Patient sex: M
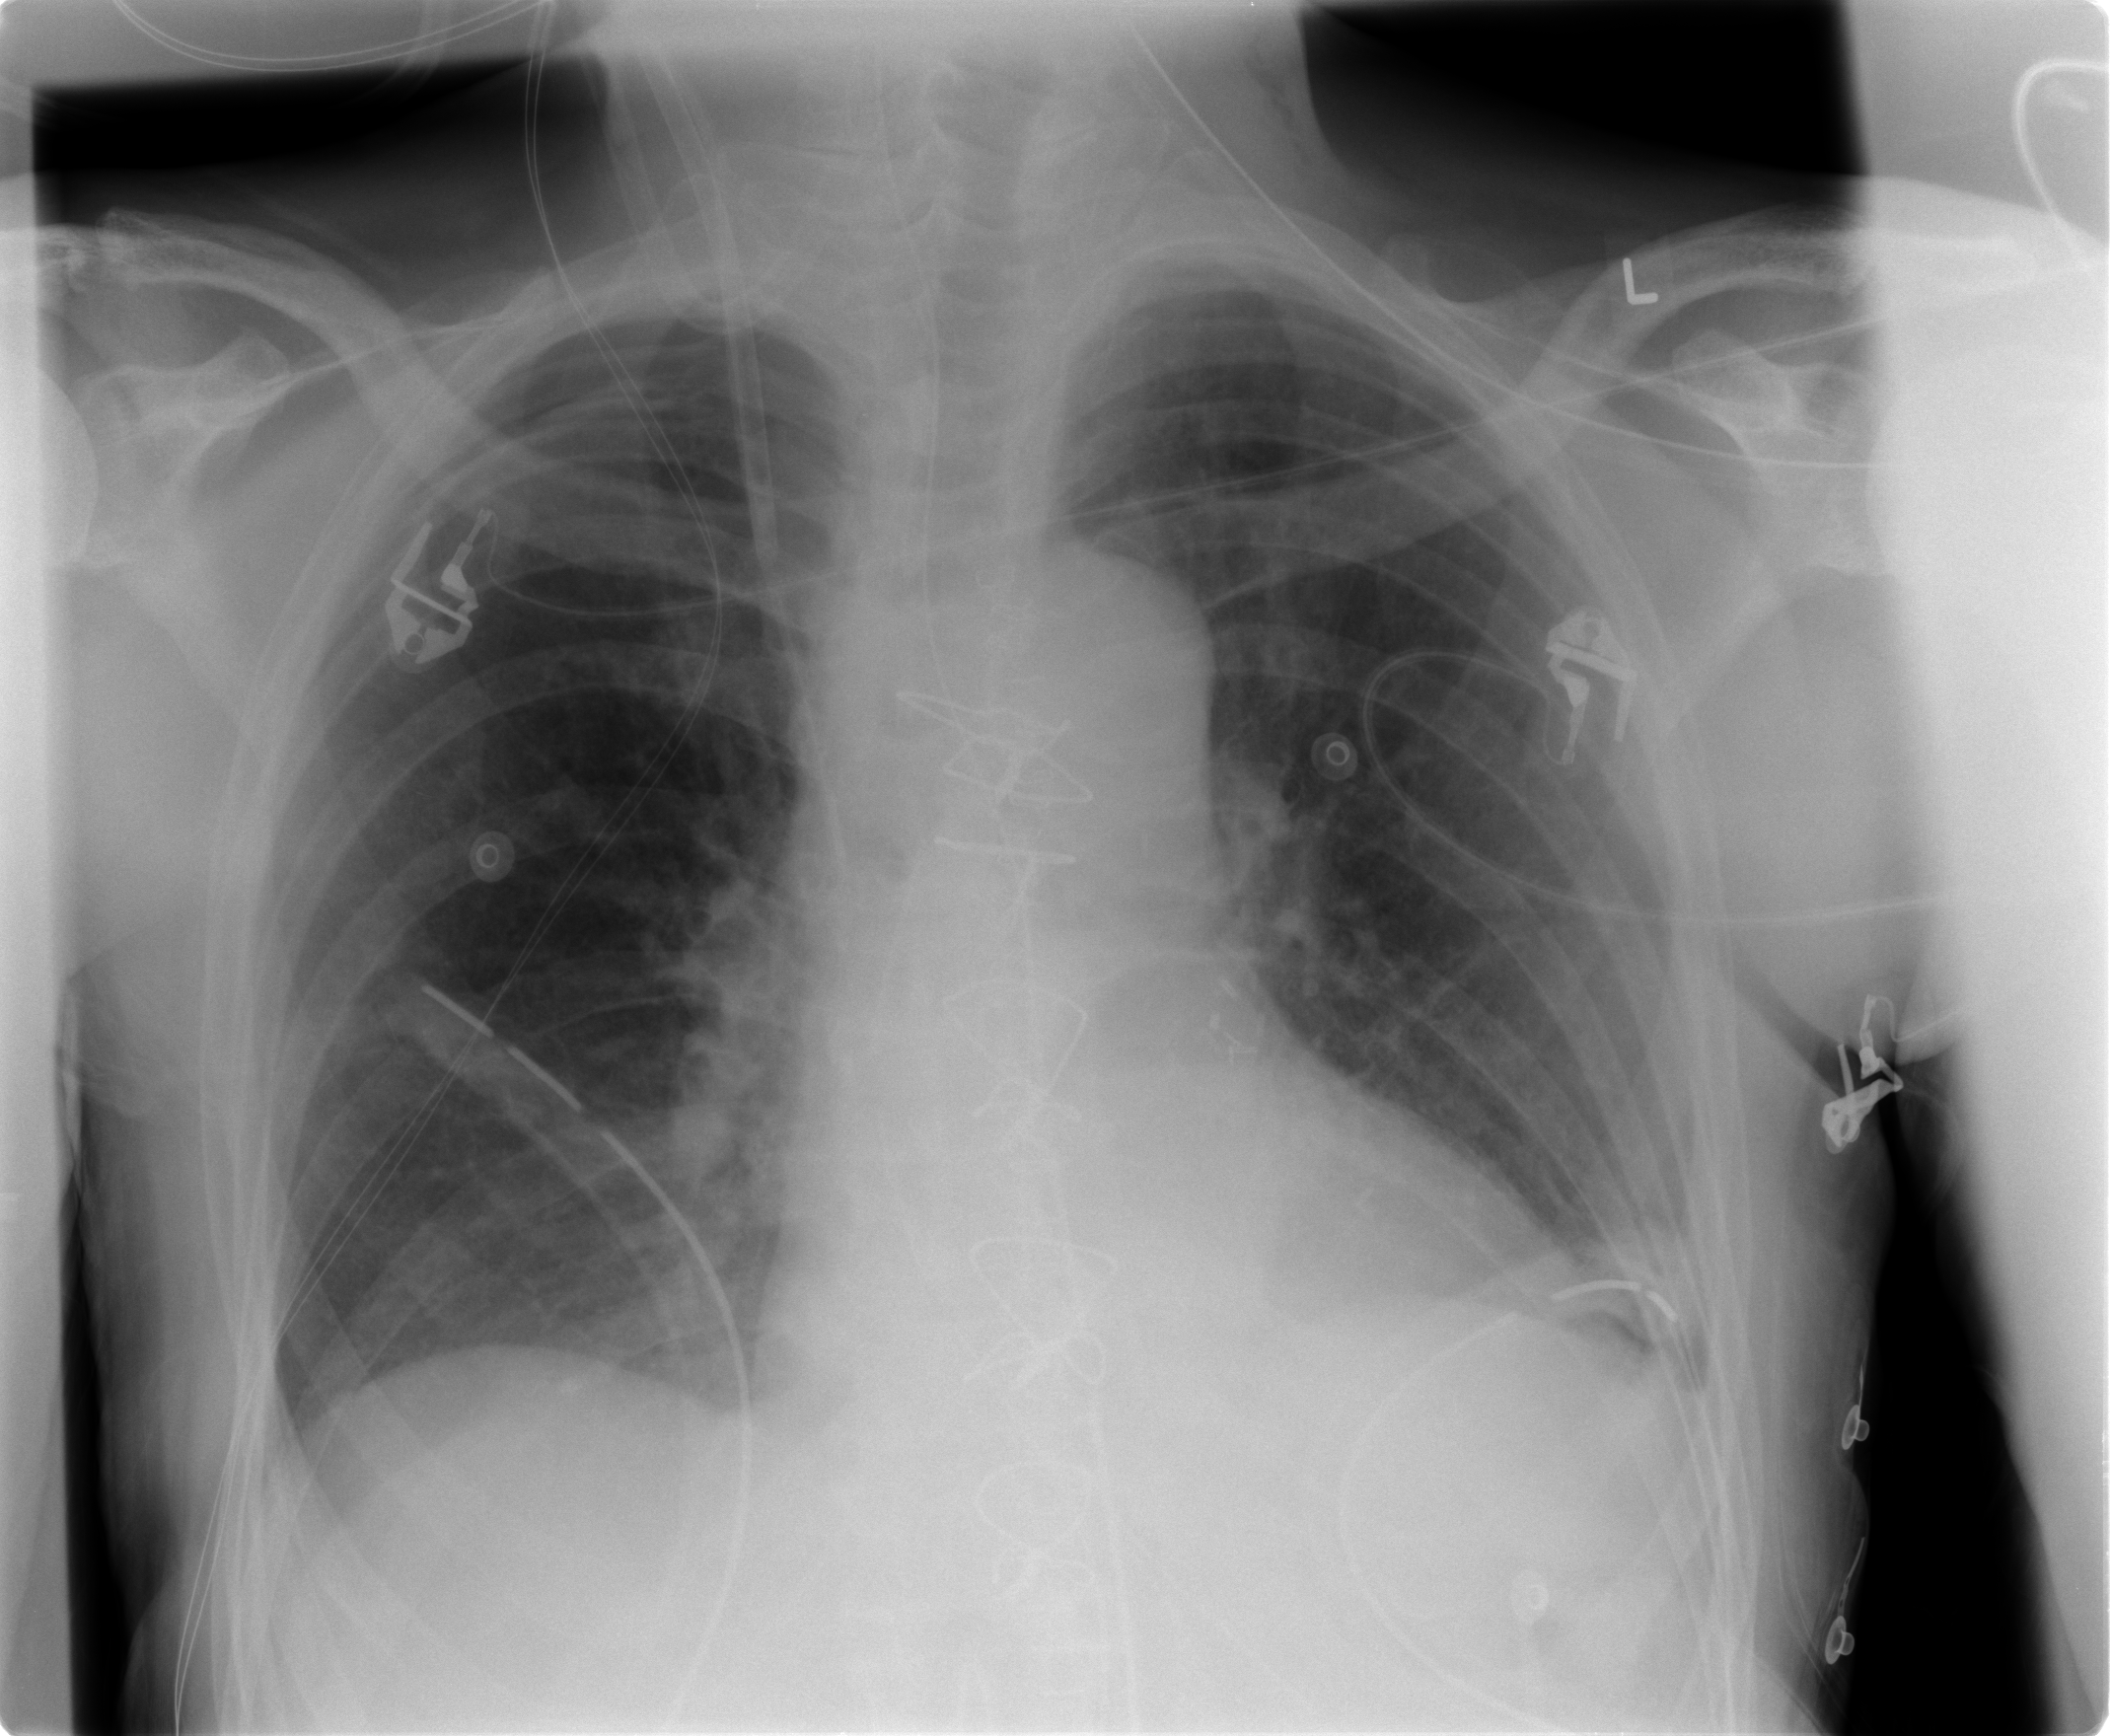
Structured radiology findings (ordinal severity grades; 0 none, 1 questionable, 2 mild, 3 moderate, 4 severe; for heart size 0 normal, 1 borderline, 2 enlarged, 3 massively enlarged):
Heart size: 0
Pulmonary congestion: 0
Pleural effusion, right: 0
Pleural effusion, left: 1
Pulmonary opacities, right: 0
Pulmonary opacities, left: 0
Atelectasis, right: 1
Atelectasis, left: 1